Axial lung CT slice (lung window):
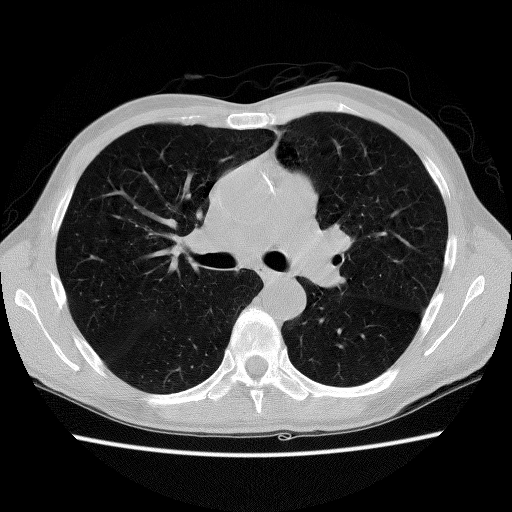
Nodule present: no